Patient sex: M
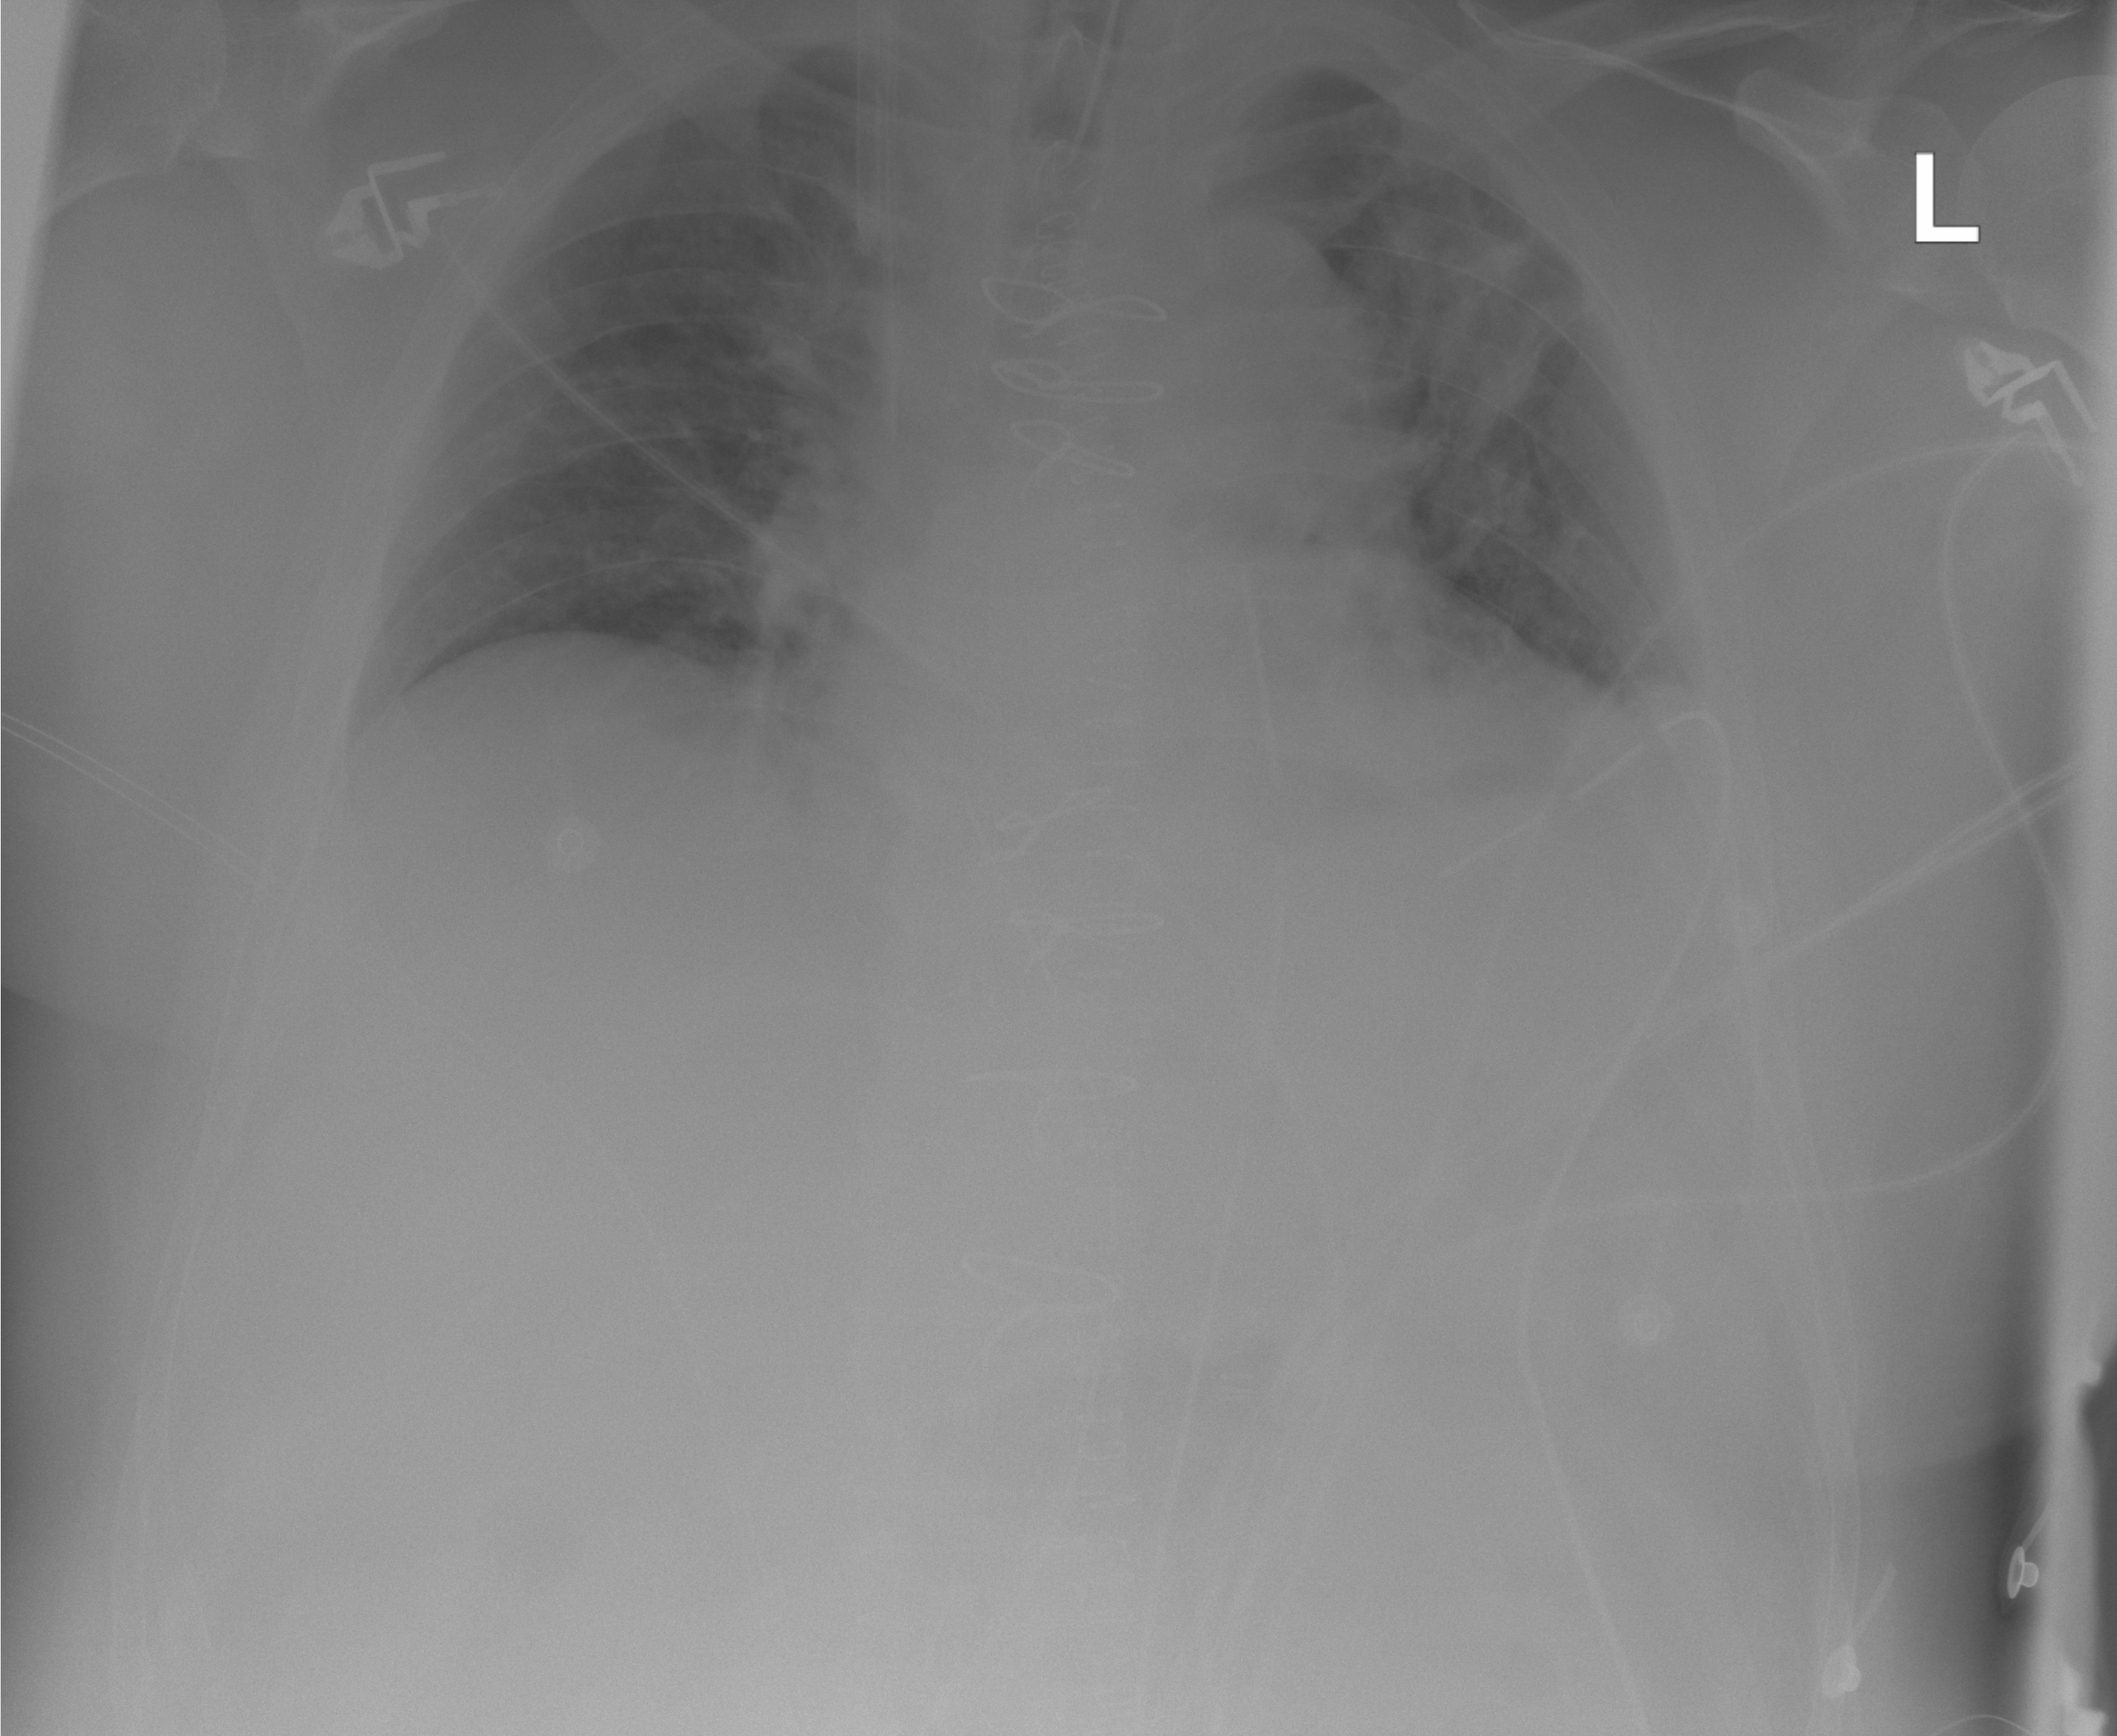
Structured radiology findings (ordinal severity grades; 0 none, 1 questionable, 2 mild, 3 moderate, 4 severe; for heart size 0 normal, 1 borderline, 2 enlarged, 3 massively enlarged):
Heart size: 0
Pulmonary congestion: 0
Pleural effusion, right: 0
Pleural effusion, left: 1
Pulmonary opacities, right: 0
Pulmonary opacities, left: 2
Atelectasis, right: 0
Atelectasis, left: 2